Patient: sex M, age 67
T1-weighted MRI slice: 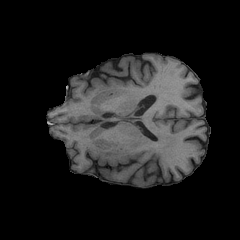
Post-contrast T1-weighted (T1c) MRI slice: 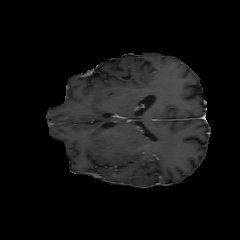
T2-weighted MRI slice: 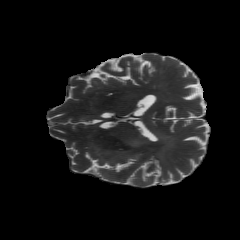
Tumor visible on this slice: yes
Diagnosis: Glioblastoma, IDH-wildtype
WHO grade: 4